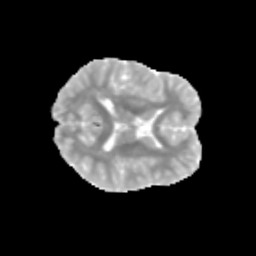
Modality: MD
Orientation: axial
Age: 11
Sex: male
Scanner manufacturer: siemens
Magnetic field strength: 3 T
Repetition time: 3.8 s
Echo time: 0.07 s